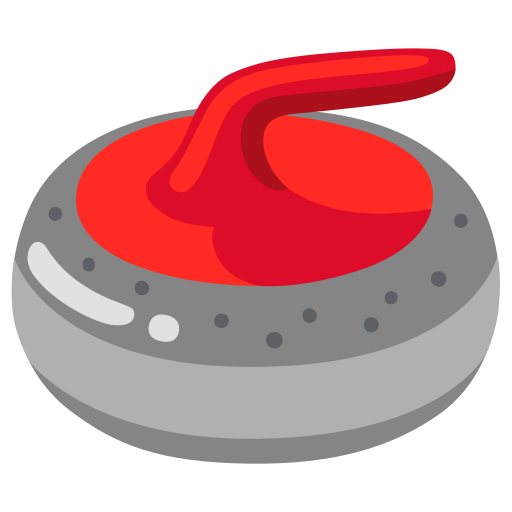
Emoji: 🥌